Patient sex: F
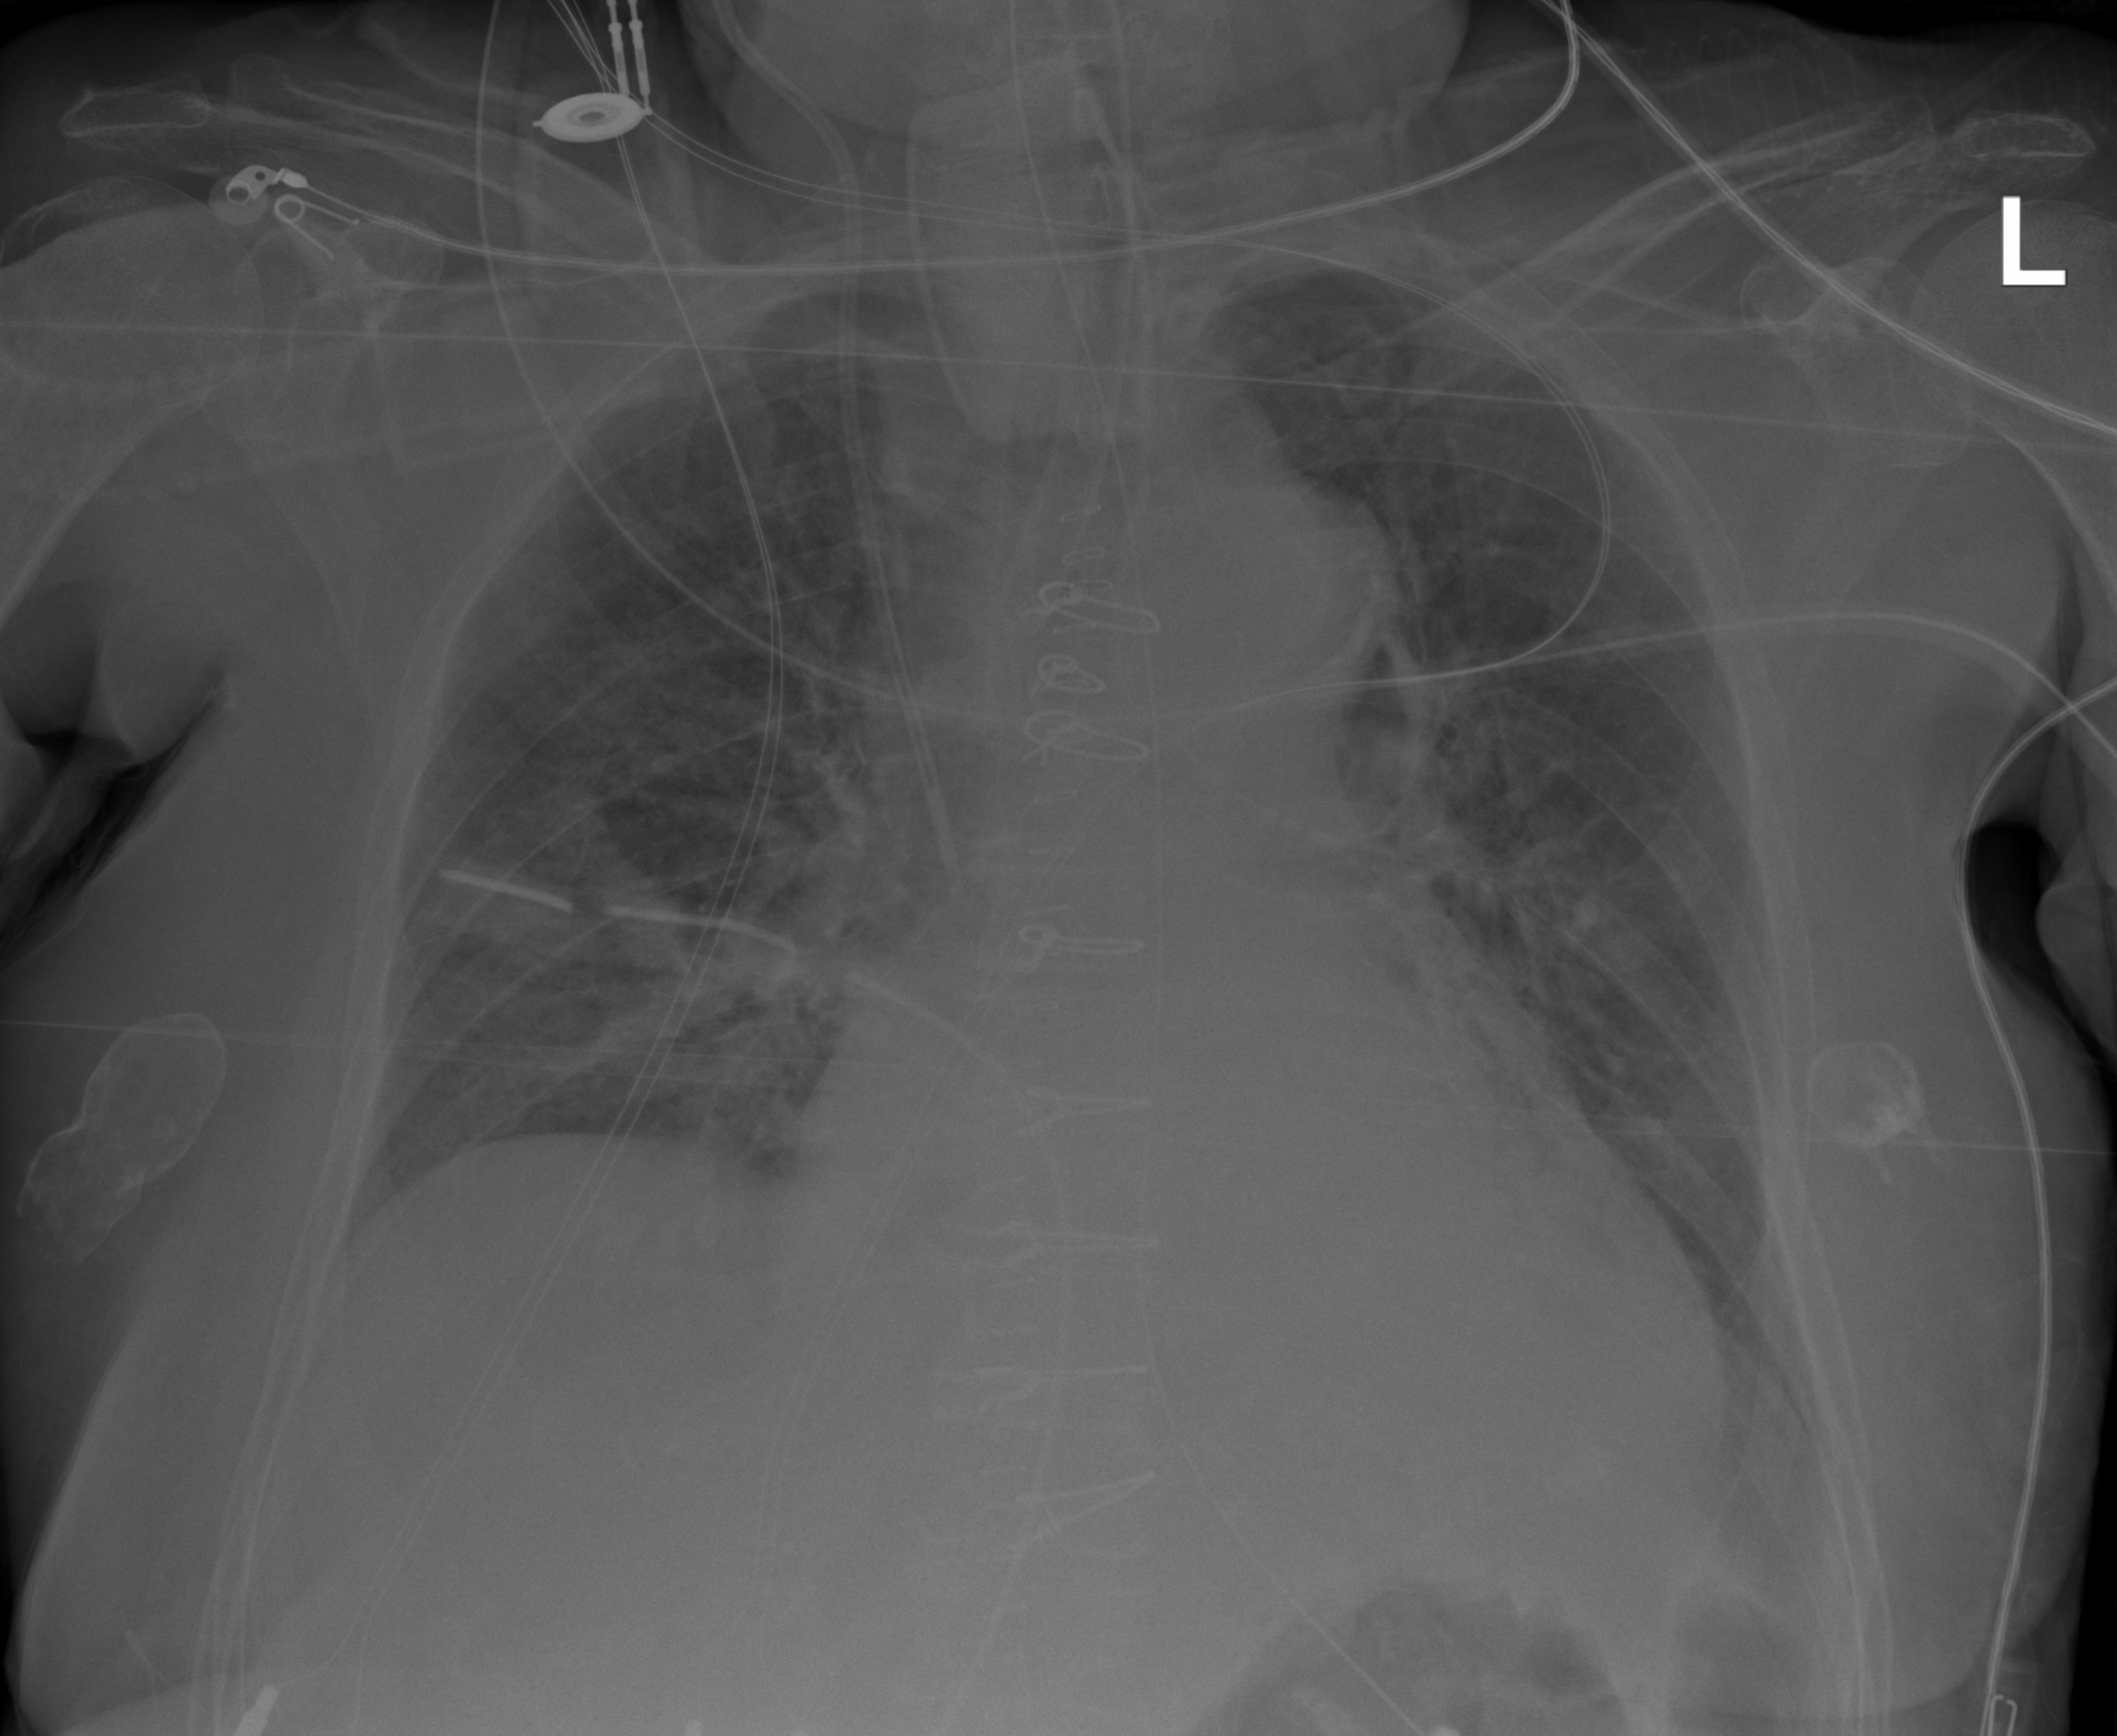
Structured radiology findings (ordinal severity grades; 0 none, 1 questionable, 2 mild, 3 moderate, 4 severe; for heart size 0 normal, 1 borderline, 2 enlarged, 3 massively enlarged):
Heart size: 2
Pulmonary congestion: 2
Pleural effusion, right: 0
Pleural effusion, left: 0
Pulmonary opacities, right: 2
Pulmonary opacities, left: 2
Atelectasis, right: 0
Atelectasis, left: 0